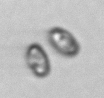
Label: Thalassiosira